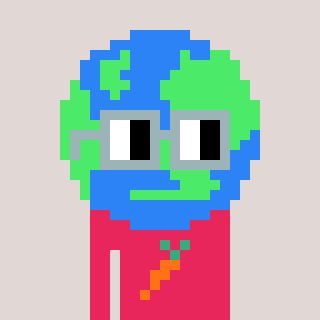
a pixel art character with square dark gray glasses, a earth-shaped head and a redpinkish-colored body on a warm background